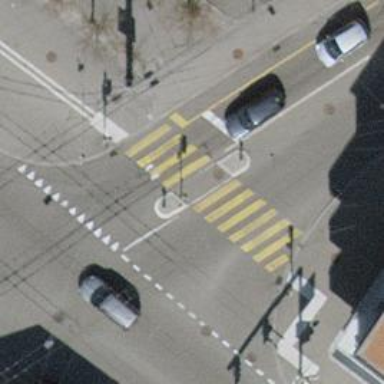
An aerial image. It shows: Crossing with traffic signals and pedestrian island.